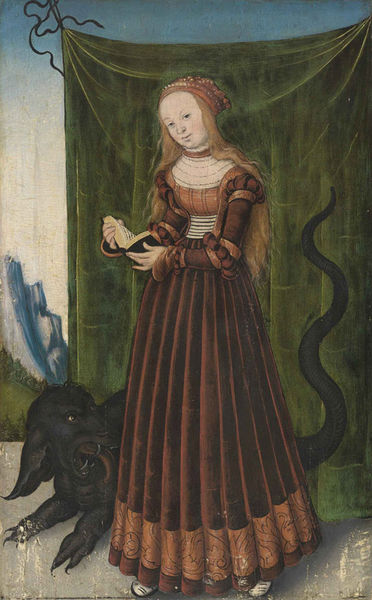
Titel: Die Heilige Margaretha
Künstler: Lucas Cranach (Werkstatt)
Standort: Karlsruhe
Institution: Staatliche Kunsthalle Karlsruhe
Schlagwörter: berg, blau, felsen, flügel, gemälde, hand, himmel, kopf, weiß, bäume, grün, landschaft, mädchen, braun, brust, frau, grau, haar, hintergrund, holz, hut, hüte, kleid, kopfbedeckungen, orange, schwarz, ölbild, blick, dame, eis, gürtel, hund, rot, tier, tuch, wiese, haube, hochformat, rock, blond, jung, kappe, mütze, mützen, bibel, blass, falten, halten, lang, samt, spitze, stehen, ärmel, hände, portrait, porträt, vorhang, öl, hügel, gewand, haare, lange haare, reich, schnur, stehend, stoff, decke, borte, gotik, hübsch, ohren, perlen, renaissance, vornehm, wald, schwanz, kopfbedeckung, schuhe, schwer, berge, fels, gebirge, dunkelgrün, tannen, weib, weiblich, lesen, paravant, deutsch, rothaarig, hängen, buch, wälder, symmetrisch, jungfrau, barrett, leinwand, krallen, gebet, brokat, ganzkörper, barett, zähne, faltenrock, rotblond, hölle, teufel, rotbraun, zunge, mittelalter, heilige, aufgeschlagen, madonna, magdalena, ungeheuer, verlauf, drachen, korsage, drache, gesangbuch, landschaftsausblick, klauen, monster, höllenhund, untier, lektüre, schnürung, barbara, lieblich, lindwurm, bestie, fabeltier, bibrl, cranach, lucas cranach, edelfrau, langes haar, langhaarig, ungetier, bich, margarete, grünes tuch, r, e, braunes kleid, 1522, renaissancr, racht, gtik, keine kette